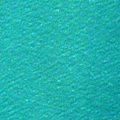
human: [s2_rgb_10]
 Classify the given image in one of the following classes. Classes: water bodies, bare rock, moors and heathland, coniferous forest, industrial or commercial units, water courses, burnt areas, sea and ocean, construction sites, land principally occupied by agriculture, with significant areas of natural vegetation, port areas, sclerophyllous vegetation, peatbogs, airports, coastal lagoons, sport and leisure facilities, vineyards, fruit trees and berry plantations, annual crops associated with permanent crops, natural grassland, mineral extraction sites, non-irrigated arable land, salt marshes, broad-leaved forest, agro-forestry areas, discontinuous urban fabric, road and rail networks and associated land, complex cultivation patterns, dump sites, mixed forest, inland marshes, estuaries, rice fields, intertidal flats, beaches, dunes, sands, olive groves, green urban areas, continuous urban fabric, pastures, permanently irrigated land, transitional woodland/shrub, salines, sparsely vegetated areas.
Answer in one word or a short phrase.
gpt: sea and ocean